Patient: sex F, age 80
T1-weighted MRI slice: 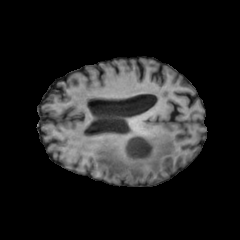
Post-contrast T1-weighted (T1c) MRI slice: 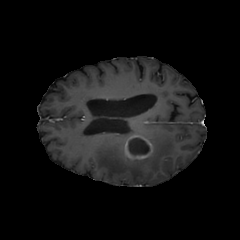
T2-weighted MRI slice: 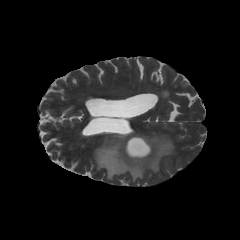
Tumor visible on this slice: yes
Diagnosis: Glioblastoma, IDH-wildtype
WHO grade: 4